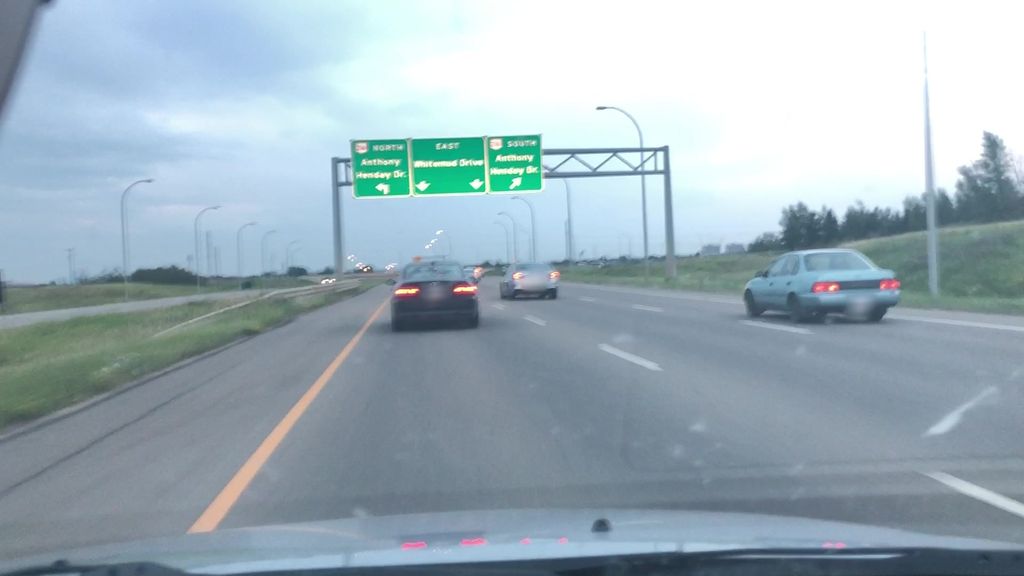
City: edmonton